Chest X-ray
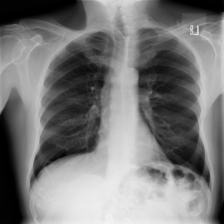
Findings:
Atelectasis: negative
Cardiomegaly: negative
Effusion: negative
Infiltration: negative
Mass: negative
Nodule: negative
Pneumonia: negative
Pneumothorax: negative
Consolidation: negative
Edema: negative
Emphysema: negative
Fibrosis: negative
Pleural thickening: negative
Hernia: negative